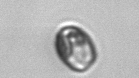
Label: Thalassiosira